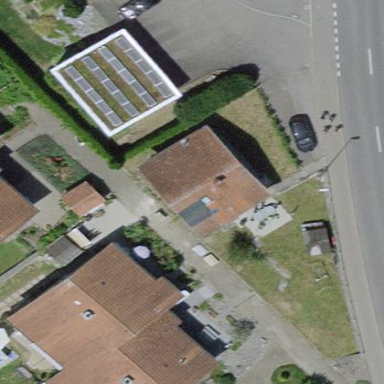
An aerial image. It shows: Residential building.